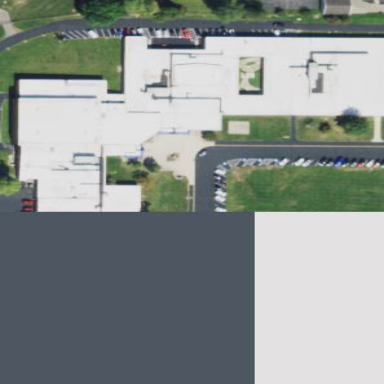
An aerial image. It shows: School.